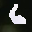
Label: 6